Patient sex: M
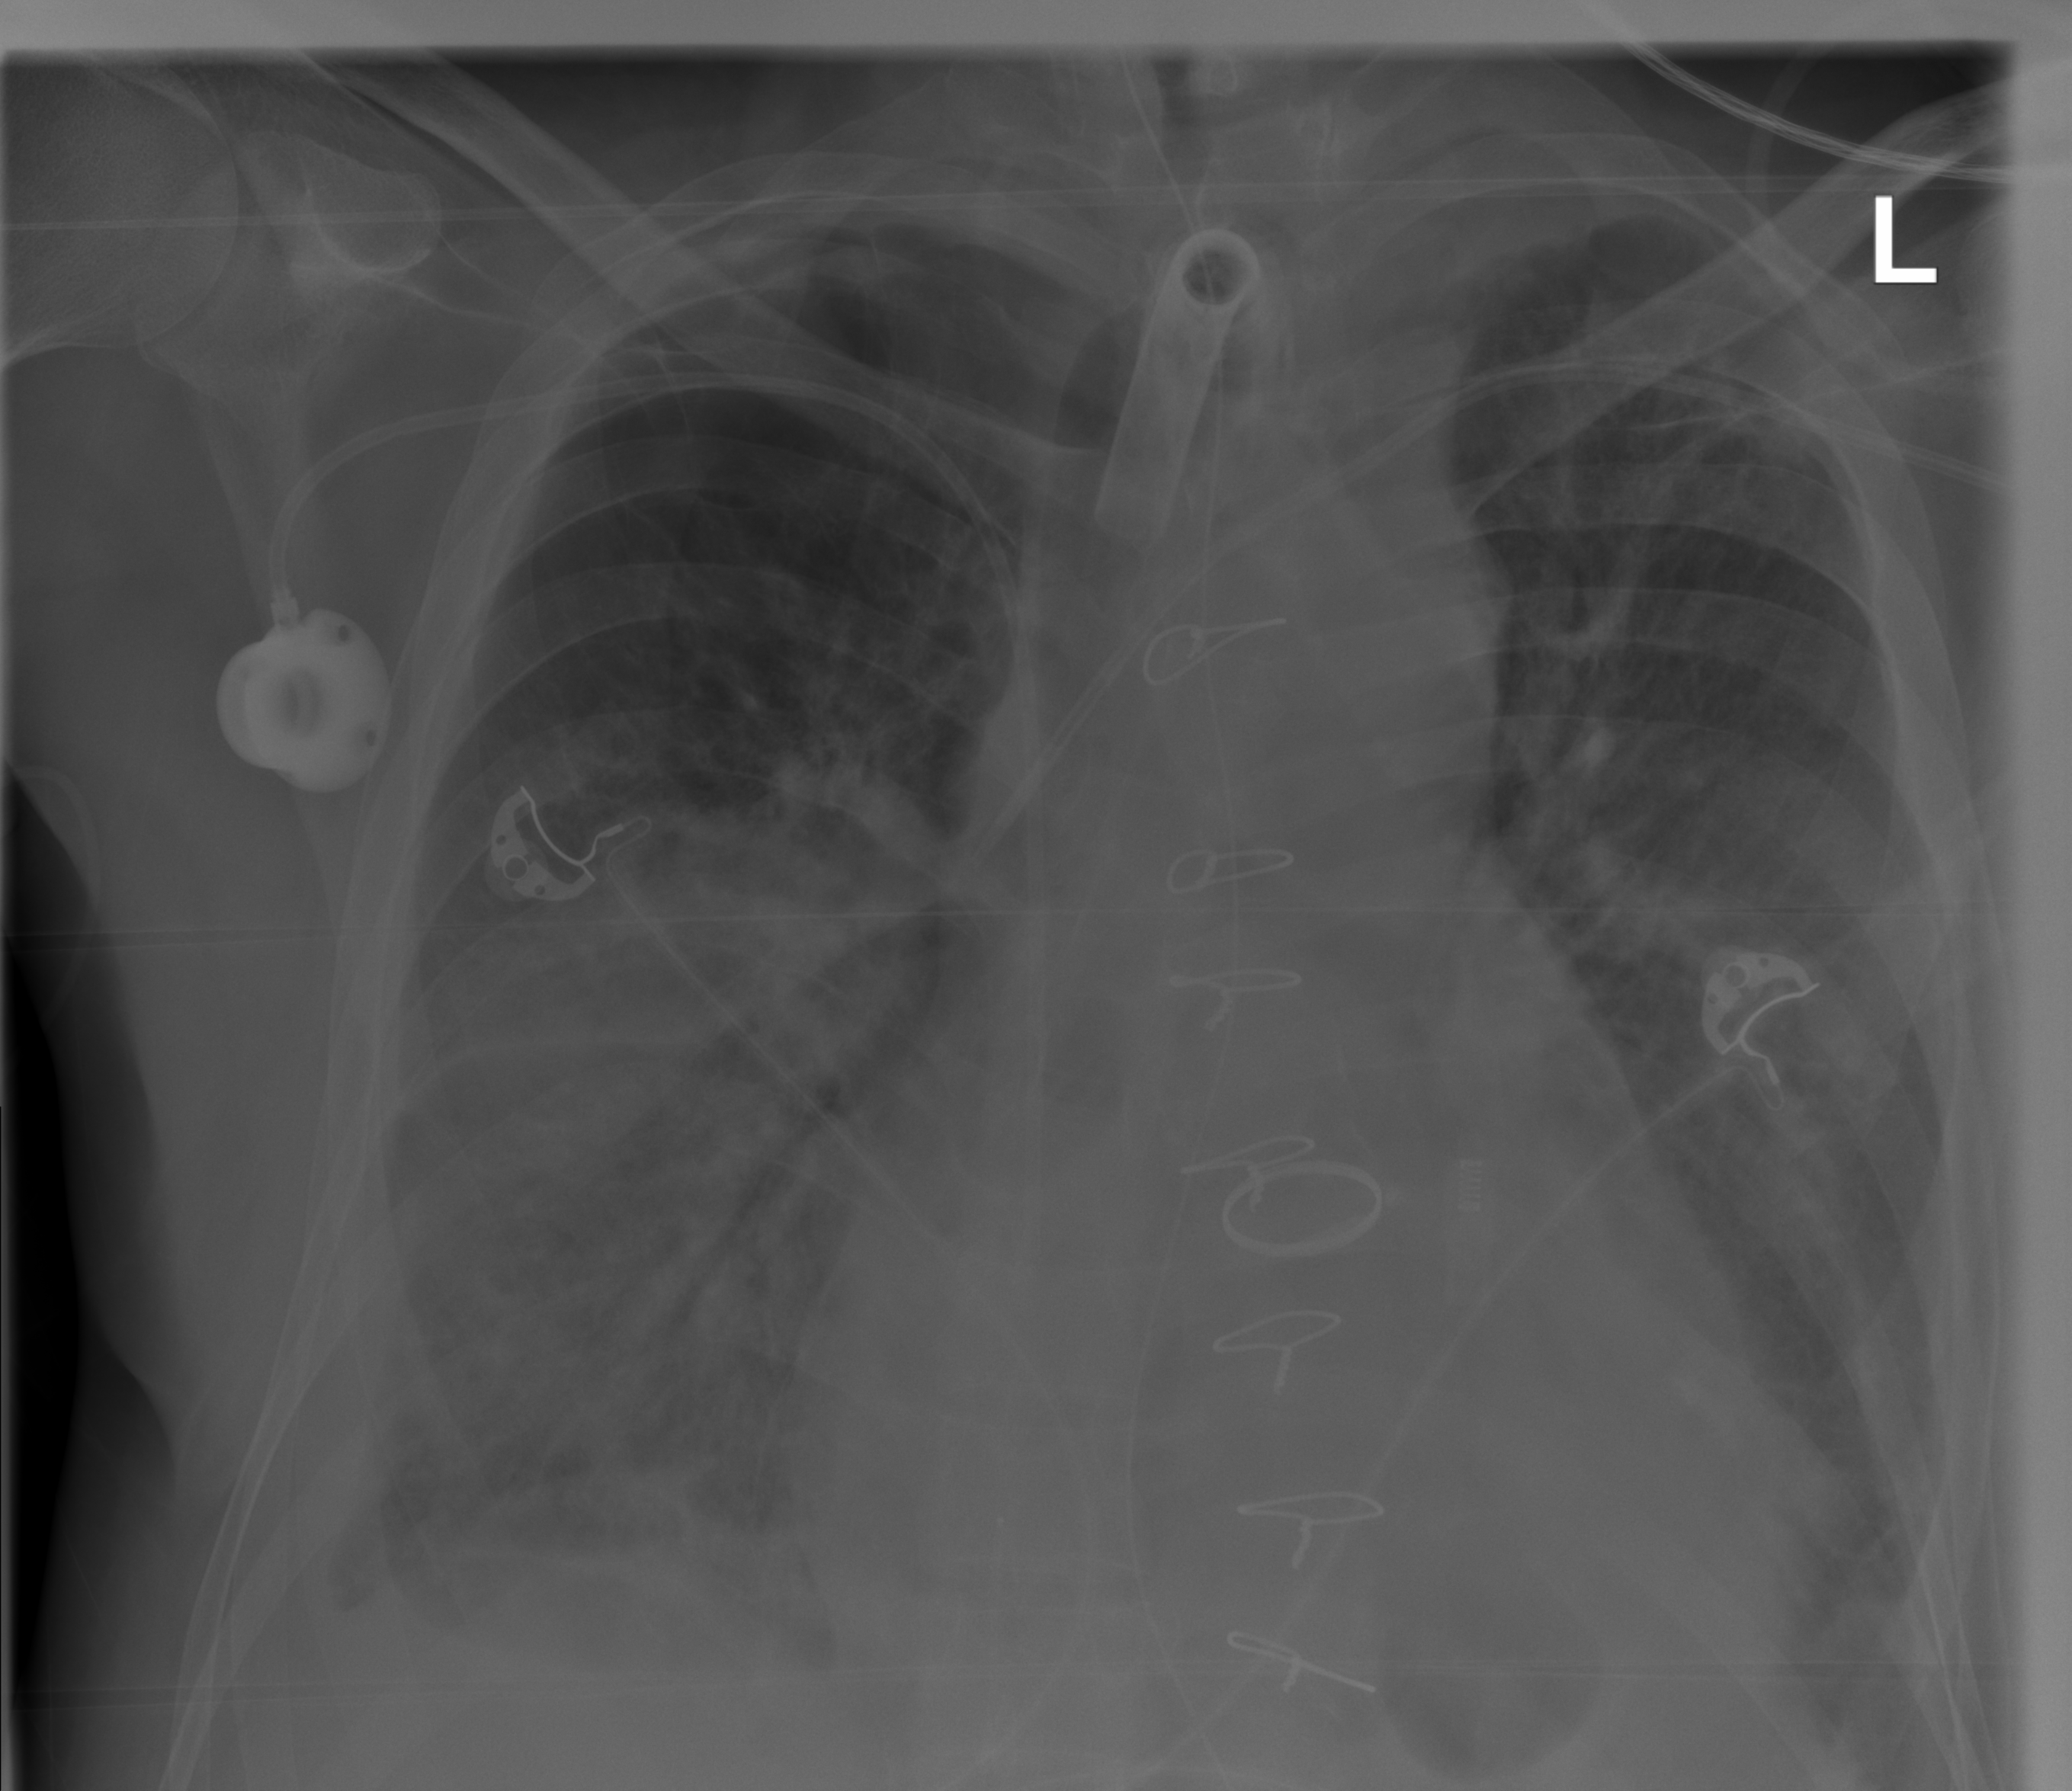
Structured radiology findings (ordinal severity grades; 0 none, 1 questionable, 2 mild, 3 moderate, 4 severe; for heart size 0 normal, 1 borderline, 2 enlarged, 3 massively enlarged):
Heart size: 2
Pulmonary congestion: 2
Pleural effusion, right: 3
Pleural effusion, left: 2
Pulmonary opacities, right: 3
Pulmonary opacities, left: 2
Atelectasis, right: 3
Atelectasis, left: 2